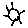
Label: sun